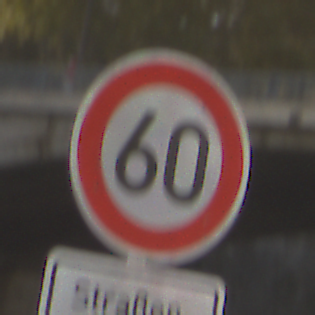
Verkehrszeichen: Geschwindigkeit60
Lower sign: HinweiseAufGefahrenDurchVerbaleAngabe3
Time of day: MorningAfternoon
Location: Outdoor (Suburban)
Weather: PartlyCloudy
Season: NotSpecified
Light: Natural